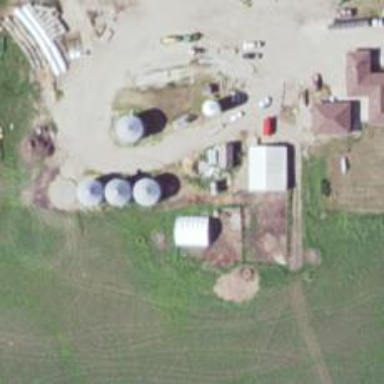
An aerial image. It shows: Silo.